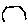
Label: hexagon